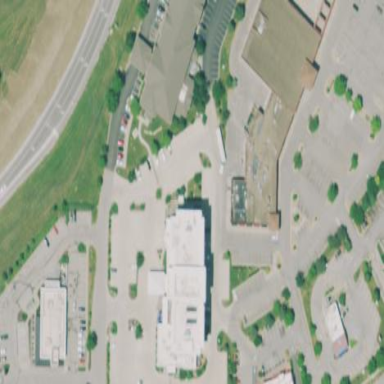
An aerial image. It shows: Retail area.